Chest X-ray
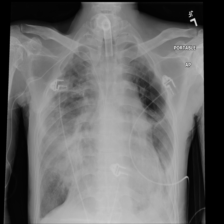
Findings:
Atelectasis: negative
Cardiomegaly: negative
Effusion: negative
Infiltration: negative
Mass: negative
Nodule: negative
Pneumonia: negative
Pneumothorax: negative
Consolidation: negative
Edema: negative
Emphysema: negative
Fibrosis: positive
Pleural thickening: negative
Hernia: negative